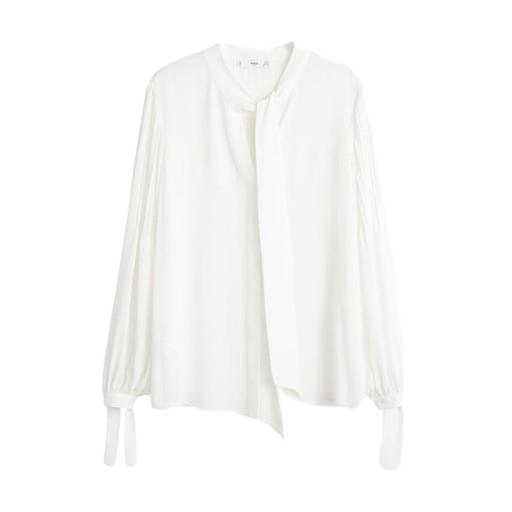
white tie-neck blouse, white long-sleeve blouse tie detail, tie-neck blouse, white background